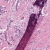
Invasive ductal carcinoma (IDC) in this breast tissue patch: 1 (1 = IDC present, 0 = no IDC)